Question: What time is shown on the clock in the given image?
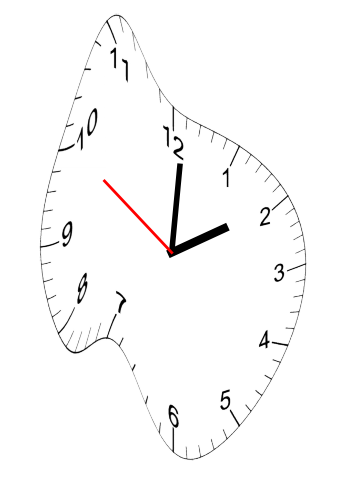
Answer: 02:00:50